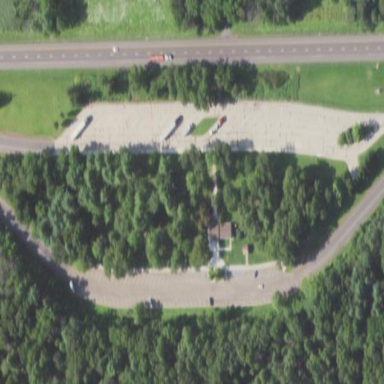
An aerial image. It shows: Rest area on the road.